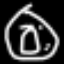
Label: donut